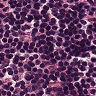
Metastatic tissue present: no